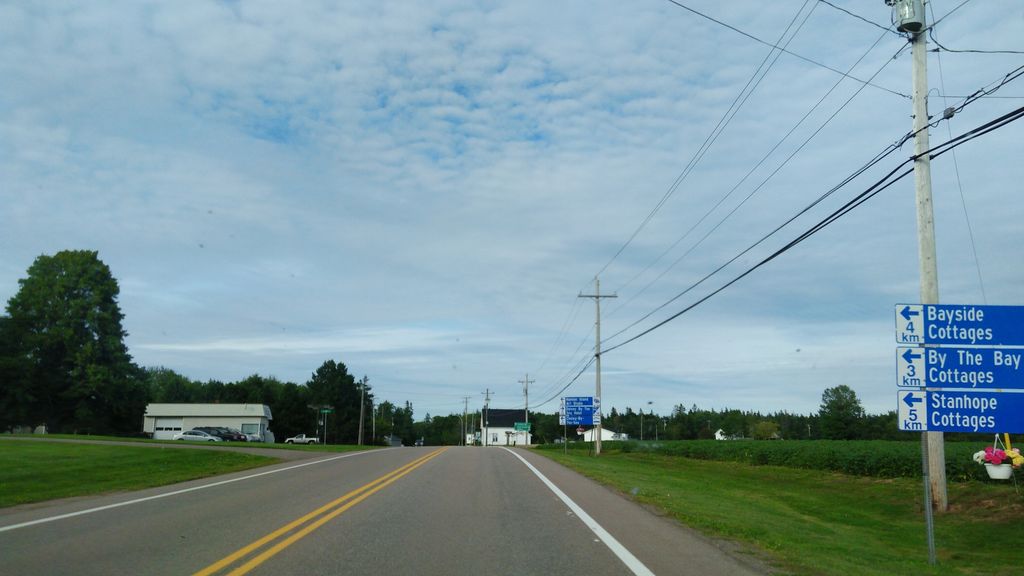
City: charlottetown